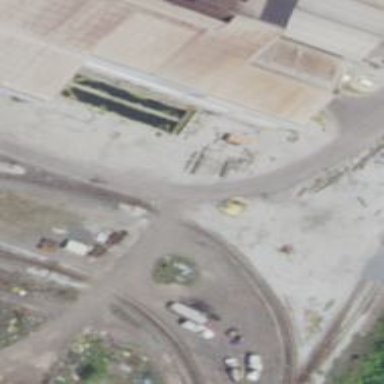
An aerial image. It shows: Rail spur service.